Question: 'm drawing an indented tree with d3. I started from <URL> hide the root node.
Code is below, it takes any data, I call the drawIntentedTree function with two arguments: the root node, and the div id in which the tree is sketched.

As on might see on the picture, there are a few issues in the code, for which help would be appreciated:
1. the root/start node is redrawn while expending a tree branch, resulting in overlapping the left and down arrow, see SCL line.
2. a similar issue is observed with the check box, which is basically an x hidden with a transparent on white rect. My first intension was to fill the box with the stroke color, but would have to figure out what the css color is for each line since it changes.
Along with addressing these two issues, I had the intension to draw straight lines between nodes, but the original codes draws curly lines instead and allow a intermediate sate (partly collapsed) between collapsed and expended, with a 45deg rotated arrow, showing only checked boxes in a branch. Additionally, I'd like branches to be collapsed or partly collapsed when expending another branch to avoid far down scrolling.
Mike Bostock is using a trick to display/hide part of the tree, he backs up children in _children then assigns children to null to hide collapsed branches, but redrawing always starts at the root node and I didn't manage to: 1) avoid the root node redrawing; 2) rotate the preexisting left triangle by 90 or 90deg.
Many questions in one post, I'd appreciate any help on any part. <URL>.
d3js code:
'''
function drawIndentedTree(root, wherein) {
var width = 300, minHeight = 800;
var barHeight = 20, barWidth = 50;
var margin = {
top: -10,
bottom: 10,
left: 0,
right: 10
}
var i = 0, duration = 200;
var tree = d3.layout.tree()
.nodeSize([0, 20]);
var diagonal = d3.svg.diagonal()
.projection(function(d) { return [d.y, d.x]; });
var svg = d3.select("#"+wherein).append("svg")
.attr("width", width + margin.left + margin.right)
.append("g")
.attr("transform", "translate(" + margin.left + "," + margin.top + ")");
// set initial coordinates
root.x0 = 0;
root.y0 = 0;
// collapse all nodes recusively, hence initiate the tree
function collapse(d) {
d.Selected = false;
if (d.children) {
d.numOfChildren = d.children.length;
d._children = d.children;
d._children.forEach(collapse);
d.children = null;
}
else {
d.numOfChildren = 0;
}
}
root.children.forEach(collapse);
update(root);
function update(source) {
// Compute the flattened node list. TODO use d3.layout.hierarchy.
var nodes = tree.nodes(root);
height = Math.max(minHeight, nodes.length * barHeight + margin.top + margin.bottom);
d3.select("svg").transition()
.duration(duration)
.attr("height", height);
d3.select(self.frameElement).transition()
.duration(duration)
.style("height", height + "px");
// Compute the "layout".
nodes.forEach(function(n, i) {
n.x = i * barHeight;
});
// Update the nodes...
var node = svg.selectAll("g.node")
.data(nodes, function(d) {
return d.index || (d.index = ++i); });
var nodeEnter = node.enter().append("g").filter(function(d) { return d.id != root.id })
.attr("class", "node")
.style("opacity", 0.001)
.attr("transform", function(d) {
return "translate(" + source.y0 + "," + source.x0 + ")";
});
// Enter any new nodes at the parent's previous position.
nodeEnter.append("path").filter(function(d) { return d.numOfChildren > 0 && d.id != root.id })
.attr("width", 9)
.attr("height", 9)
.attr("d", "M -3,-4, L -3,4, L 4,0 Z")
.attr("class", function(d) { return "node "+d.type; } )
.attr("transform", function(d) {
if (d.children) {
return "translate(-14, 0)rotate(90)";
}
else {
return "translate(-14, 0)rotate(0)";
}
})
.on("click", click);
// Enter any new nodes at the parent's previous position.
nodeEnter.append("rect").filter(function(d) { return d.id != root.id })
.attr("width", 11)
.attr("height", 11)
.attr("y", -5)
.attr("class", function(d) { return "node "+d.type; } );
// check box filled with 'x' or '+'
nodeEnter.append("text")
.attr("dy", 4)
.attr("dx", 2)
.attr("class", function(d) { return "node "+d.type+" text"; } )
.text("x");
nodeEnter.append("rect").filter(function(d) { return d.parent })
.attr("width", 9)
.attr("height", 9)
.attr("x", 1)
.attr("y", -4)
.attr("class", "node select")
.attr("style", function(d) { return "fill: "+boxStyle(d) })
.on("click", check);
nodeEnter.append("text")
.attr("dy", 5)
.attr("dx", 14)
.attr("class", function(d) { return "node "+d.type+" text"; } )
.text(function(d) { return d.Name; });
// Transition nodes to their new position.
nodeEnter.transition()
.duration(duration)
.attr("transform", function(d) { return "translate(" + d.y + "," + d.x + ")"; })
.style("opacity", 1);
node.transition()
.duration(duration)
.attr("transform", function(d) { return "translate(" + d.y + "," + d.x + ")"; })
.style("opacity", 1)
.select("rect");
// Transition exiting nodes to the parent's new position.
node.exit().transition()
.duration(duration)
.attr("transform", function(d) { return "translate(" + source.y + "," + source.x + ")"; })
.style("opacity", 1e-6)
.remove();
// Stash the old positions for transition.
nodes.forEach(function(d) {
d.x0 = d.x;
d.y0 = d.y;
});
}
// Toggle children on click.
function click(d) {
if (d.children) {
d3.select(this).attr("translate(-14, 0)rotate(90)");
d._children = d.children;
d.children = null;
} else if (d._children) {
d.children = d._children;
d._children = null;
}
update(d);
}
// Toggle check box on click.
function check(d) {
d.Selected = !d.Selected;
d3.select(this).style("fill", boxStyle(d));
}
function boxStyle(d) {
return d.Selected ? "transparent" : "white";
}
}
var wherein = "chart";
var root = {
"name": "AUT-1",
"children": [
{
"name": "PUB-1","children": [
{"name": "AUT-11","children": [
{"name": "AFF-111"},
{"name": "AFF-112"}
]},
{"name": "AUT-12","children": [
{"name": "AFF-121"}
]},
{"name": "AUT-13","children": [
{"name": "AFF-131"},
{"name": "AFF-132"}
]},
{"name": "AUT-14","children": [
{"name": "AFF-141"}
]}
]
},
{
"name": "PUB-2","children": [
{"name": "AUT-21"},
{"name": "AUT-22"},
{"name": "AUT-23"},
{"name": "AUT-24"},
{"name": "AUT-25"},
{"name": "AUT-26"},
{"name": "AUT-27"},
{"name": "AUT-28","children":[
{"name": "AFF-281"},
{"name": "AFF-282"},
{"name": "AFF-283"},
{"name": "AFF-284"},
{"name": "AFF-285"},
{"name": "AFF-286"}
]}
]
},
{"name": "PUB-3"},
{
"name": "PUB-4","children": [
{"name": "AUT-41"},
{"name": "AUT-42"},
{"name": "AUT-43","children": [
{"name": "AFF-431"},
{"name": "AFF-432"},
{"name": "AFF-433"},
{"name": "AFF-434","children":[
{"name": "ADD-4341"},
{"name": "ADD-4342"},
]}
]},
{"name": "AUT-44"}
]
}
]
};
'''
CSS:
'''
.node {
font: 12px sans-serif;
fill: #ccebc5;
stroke: #7c9b75;
stroke-width: 1px;
}
.node circle {
fill: #fff;
stroke: steelblue;
stroke-width: 1.5px;
cursor: pointer;
}
.node rect {
width: 11px;
height: 11px;
cursor: pointer;
}
.node.select {
width: 9px;
height: 9px;
cursor: pointer;
fill: red;
stroke-width: 0px;
}
.node path {
width: 11px;
height: 11px;
cursor: pointer;
}
.node text Panel {
stroke: #08519c;
stroke-width: 0.5px;
}
.node text Cell {
stroke: #a50f15;
stroke-width: 0.5px;
}
.node.Root {
fill: #f7f7f7;
stroke: #505050;
stroke-width: 1.0px;
}
.node.Root.text {
fill: #505050;
stroke-width: 0px;
font-size: 10px;
font-family: sans-serif;
}
.node.Panel {
fill: #eff3ff;
stroke: #08519c;
stroke-width: 1.0px;
}
.node.Panel.text {
fill: #08519c;
stroke-width: 0px;
font-size: 12px;
font-family: sans-serif;
}
.node.Cell {
fill: #fee5d9;
stroke: #a50f15;
stroke-width: 1.0px;
}
.node.Cell.text {
fill: #a50f15;
stroke-width: 0px;
font-size: 12px;
font-family: sans-serif;
}
'''
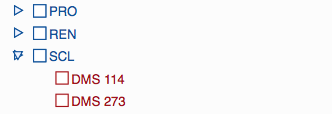
Answer: I'll update my answer as I work through your questions.
>
1. the root/start node is redrawn while expending a tree branch, resulting in overlapping the left and down arrow, see SCL line.
This is a classic example of d3's enter/update/exit. You have 'nodeEnter' variable - what to draw on entering your data - this is the initially drawn elements. You then have 'node' variable - this is all the already drawn stuff. When you toggle the arrow, you are acting on the 'nodeEnter' hence you are re-appending a new 'path' resulting in an overlap. Instead, just update the already existing 'path' and change the transform:
'''
node.select("path").attr("transform", function(d) {
if (d.children) {
return "translate(-14, 0) rotate(90)";
} else {
return "translate(-14, 0) rotate(0)";
}
});
'''
Example <URL>.